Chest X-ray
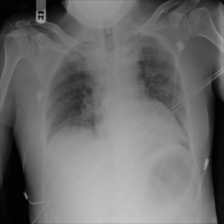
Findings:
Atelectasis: negative
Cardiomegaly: negative
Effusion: negative
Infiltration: negative
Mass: negative
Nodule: negative
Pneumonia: negative
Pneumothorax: negative
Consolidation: negative
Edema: negative
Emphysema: negative
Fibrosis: negative
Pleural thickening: negative
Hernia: negative